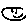
Label: smiley face